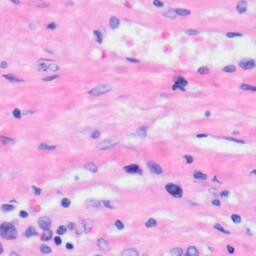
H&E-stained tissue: Liver